Question: Im using gluUnProject() to get the screen 2d coordinate in 3d world coordinate. I take 4 positions from each corner of the screen to get the area of visible objects.
How to check which points are inside that "rectangle" ?, i have no idea about the terms or anything. The image below shows what that "rectangle" looks like:

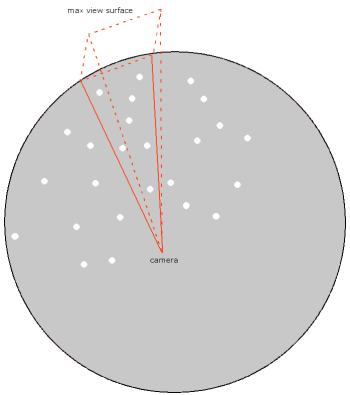
Answer: Are you trying to find which 3D point are visible by a camera? If so, you might find some interesting informations on this website: <URL>.
In the following image, we can see the view frustum and your selection frustum (in red). Applying frustum visibility checks to your frustum should the same algorithm as the one used for frustum culling.

If you want a quick and non optimized solution:
'''
GLdouble model_view[16];
glGetDoublev(GL_MODELVIEW_MATRIX, model_view);
GLdouble projection[16];
glGetDoublev(GL_PROJECTION_MATRIX, projection);
GLint viewport[4];
glGetIntegerv(GL_VIEWPORT, viewport);
for(unsigned i=0; i<points.size(); ++i){
GLdouble winX, winY, winZ;
gluProject(points[i].x, points[i].y, points[i].z, model_view, projection, viewport, &winX, &winY, &winZ);
if(selectionMinX <= winX && winX <= selectionMaxX && selectionMinY <= winY && winY <= selectionMaxY && winZ>=0 && winZ<=1){
/// point is selected
}
}
'''